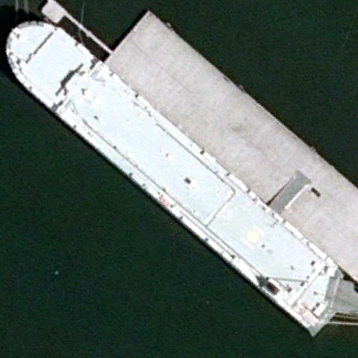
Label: civil